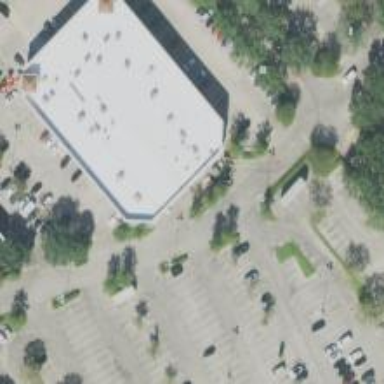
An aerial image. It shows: Retail building.